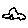
Label: car